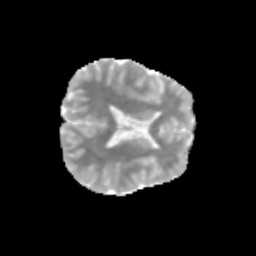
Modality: MD
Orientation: axial
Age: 11
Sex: male
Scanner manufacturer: siemens
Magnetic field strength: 3 T
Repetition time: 3.8 s
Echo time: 0.07 s